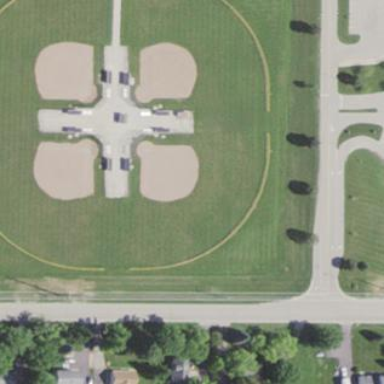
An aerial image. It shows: Softball pitch for leisure land activities.